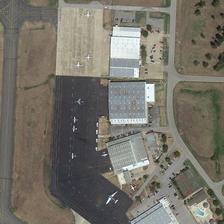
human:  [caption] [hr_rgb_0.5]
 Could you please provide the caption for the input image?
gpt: some planes are near several buildings in an airport .

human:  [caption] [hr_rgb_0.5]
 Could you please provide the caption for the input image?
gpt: some planes are near several buildings in an airport .

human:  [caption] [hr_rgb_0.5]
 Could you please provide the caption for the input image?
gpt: some planes are near several buildings in an airport .

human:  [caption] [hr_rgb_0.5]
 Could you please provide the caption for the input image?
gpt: some planes are near several buildings in an airport .

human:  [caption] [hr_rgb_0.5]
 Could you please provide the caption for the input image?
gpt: some planes are near several buildings in an airport .